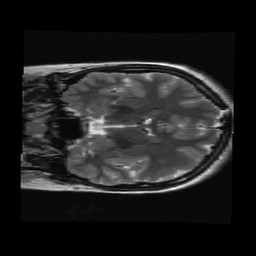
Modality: T2w
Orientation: coronal
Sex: female
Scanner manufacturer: ge
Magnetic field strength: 3 T
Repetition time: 5 s
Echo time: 0.101 s